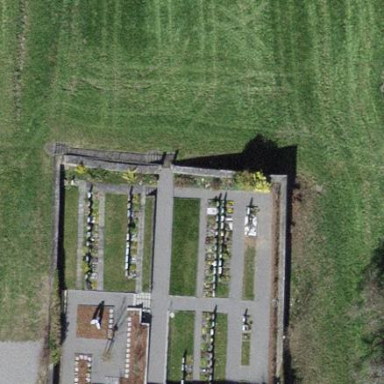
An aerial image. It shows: Cemetery.